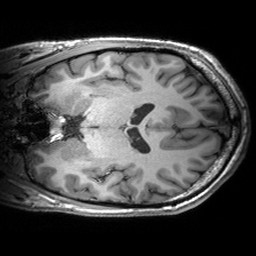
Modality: T1w
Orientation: coronal
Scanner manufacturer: siemens
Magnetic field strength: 3 T
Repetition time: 2.53 s
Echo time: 0.00299 s